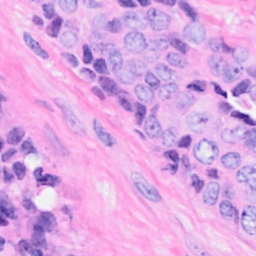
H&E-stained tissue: Breast